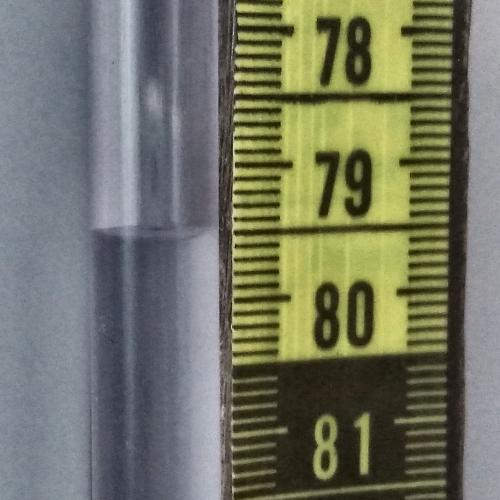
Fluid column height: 79.5 cm